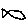
Label: fish